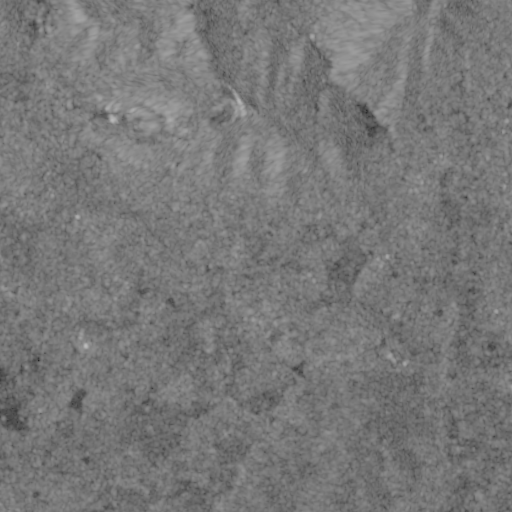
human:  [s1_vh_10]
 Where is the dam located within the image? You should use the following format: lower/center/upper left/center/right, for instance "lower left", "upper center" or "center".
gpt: The dam is located in the upper left of the image.
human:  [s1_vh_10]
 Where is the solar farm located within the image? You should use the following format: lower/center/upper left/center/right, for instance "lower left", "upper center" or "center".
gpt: The solar farm is located in the lower right of the image.
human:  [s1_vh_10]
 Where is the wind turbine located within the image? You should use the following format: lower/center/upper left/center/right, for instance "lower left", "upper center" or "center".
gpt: The wind turbine is located in the upper right of the image.
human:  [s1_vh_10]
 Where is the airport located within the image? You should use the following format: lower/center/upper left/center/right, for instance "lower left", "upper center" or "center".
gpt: There is no airport in the image.

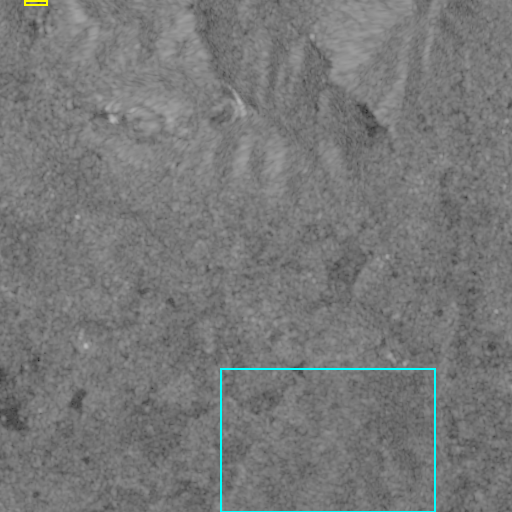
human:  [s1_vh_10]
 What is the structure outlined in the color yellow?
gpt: The structure outlined in yellow is a dam.
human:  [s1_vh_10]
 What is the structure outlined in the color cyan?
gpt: The structure outlined in cyan is a solar farm.
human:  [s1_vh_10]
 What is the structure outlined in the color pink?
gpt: There is no pink outline.